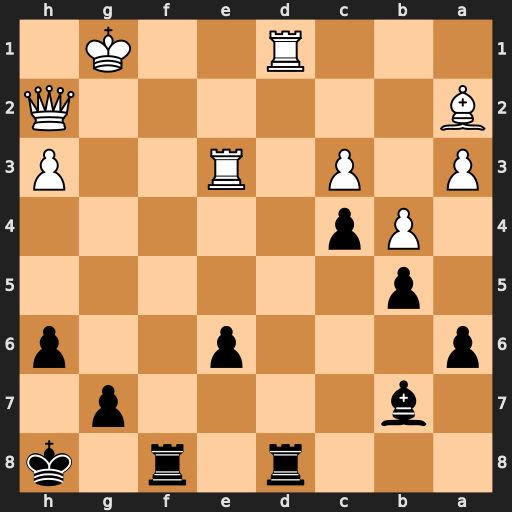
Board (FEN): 3r1r1k/1b4p1/p3p2p/1p6/1Pp5/P1P1R2P/B6Q/3R2K1
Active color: b
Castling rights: -
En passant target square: -
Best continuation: Rxd1+ Re1 Rxe1#